Here is the wavelet time-frequency representation (scalogram) of a rolling-element bearing's vibration measurement. What is the most likely bearing condition (normal, inner_race, outer_race, ball)?
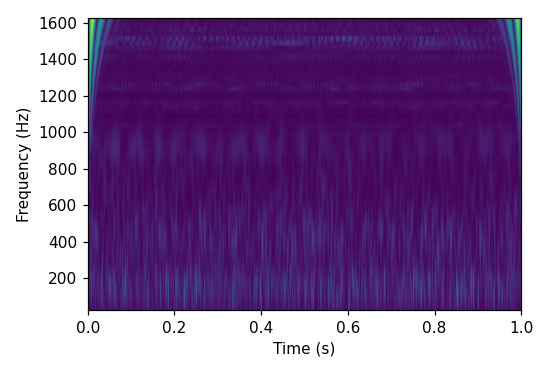
Answer: outer_race